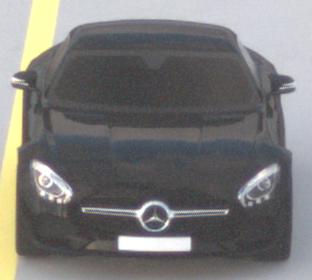
Make: Mercedes-Benz
Model: AMG GT Coupé
Detailed model: AMG GT (190) Coupé
Model produced from: 2014/10
Model produced until: 2017/01
Doors: 2
Color: black
Road condition: dry road
Daytime: sunrise or sunset
Contrast: low contrast